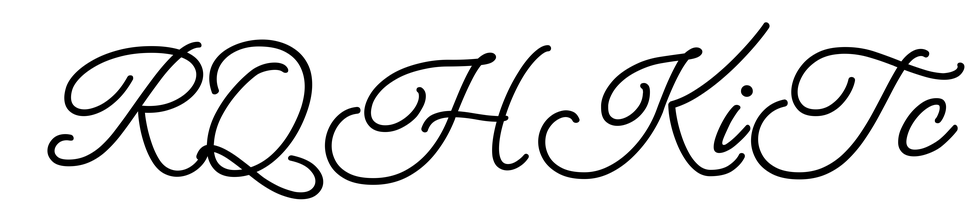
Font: MeowScript-Regular